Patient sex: F
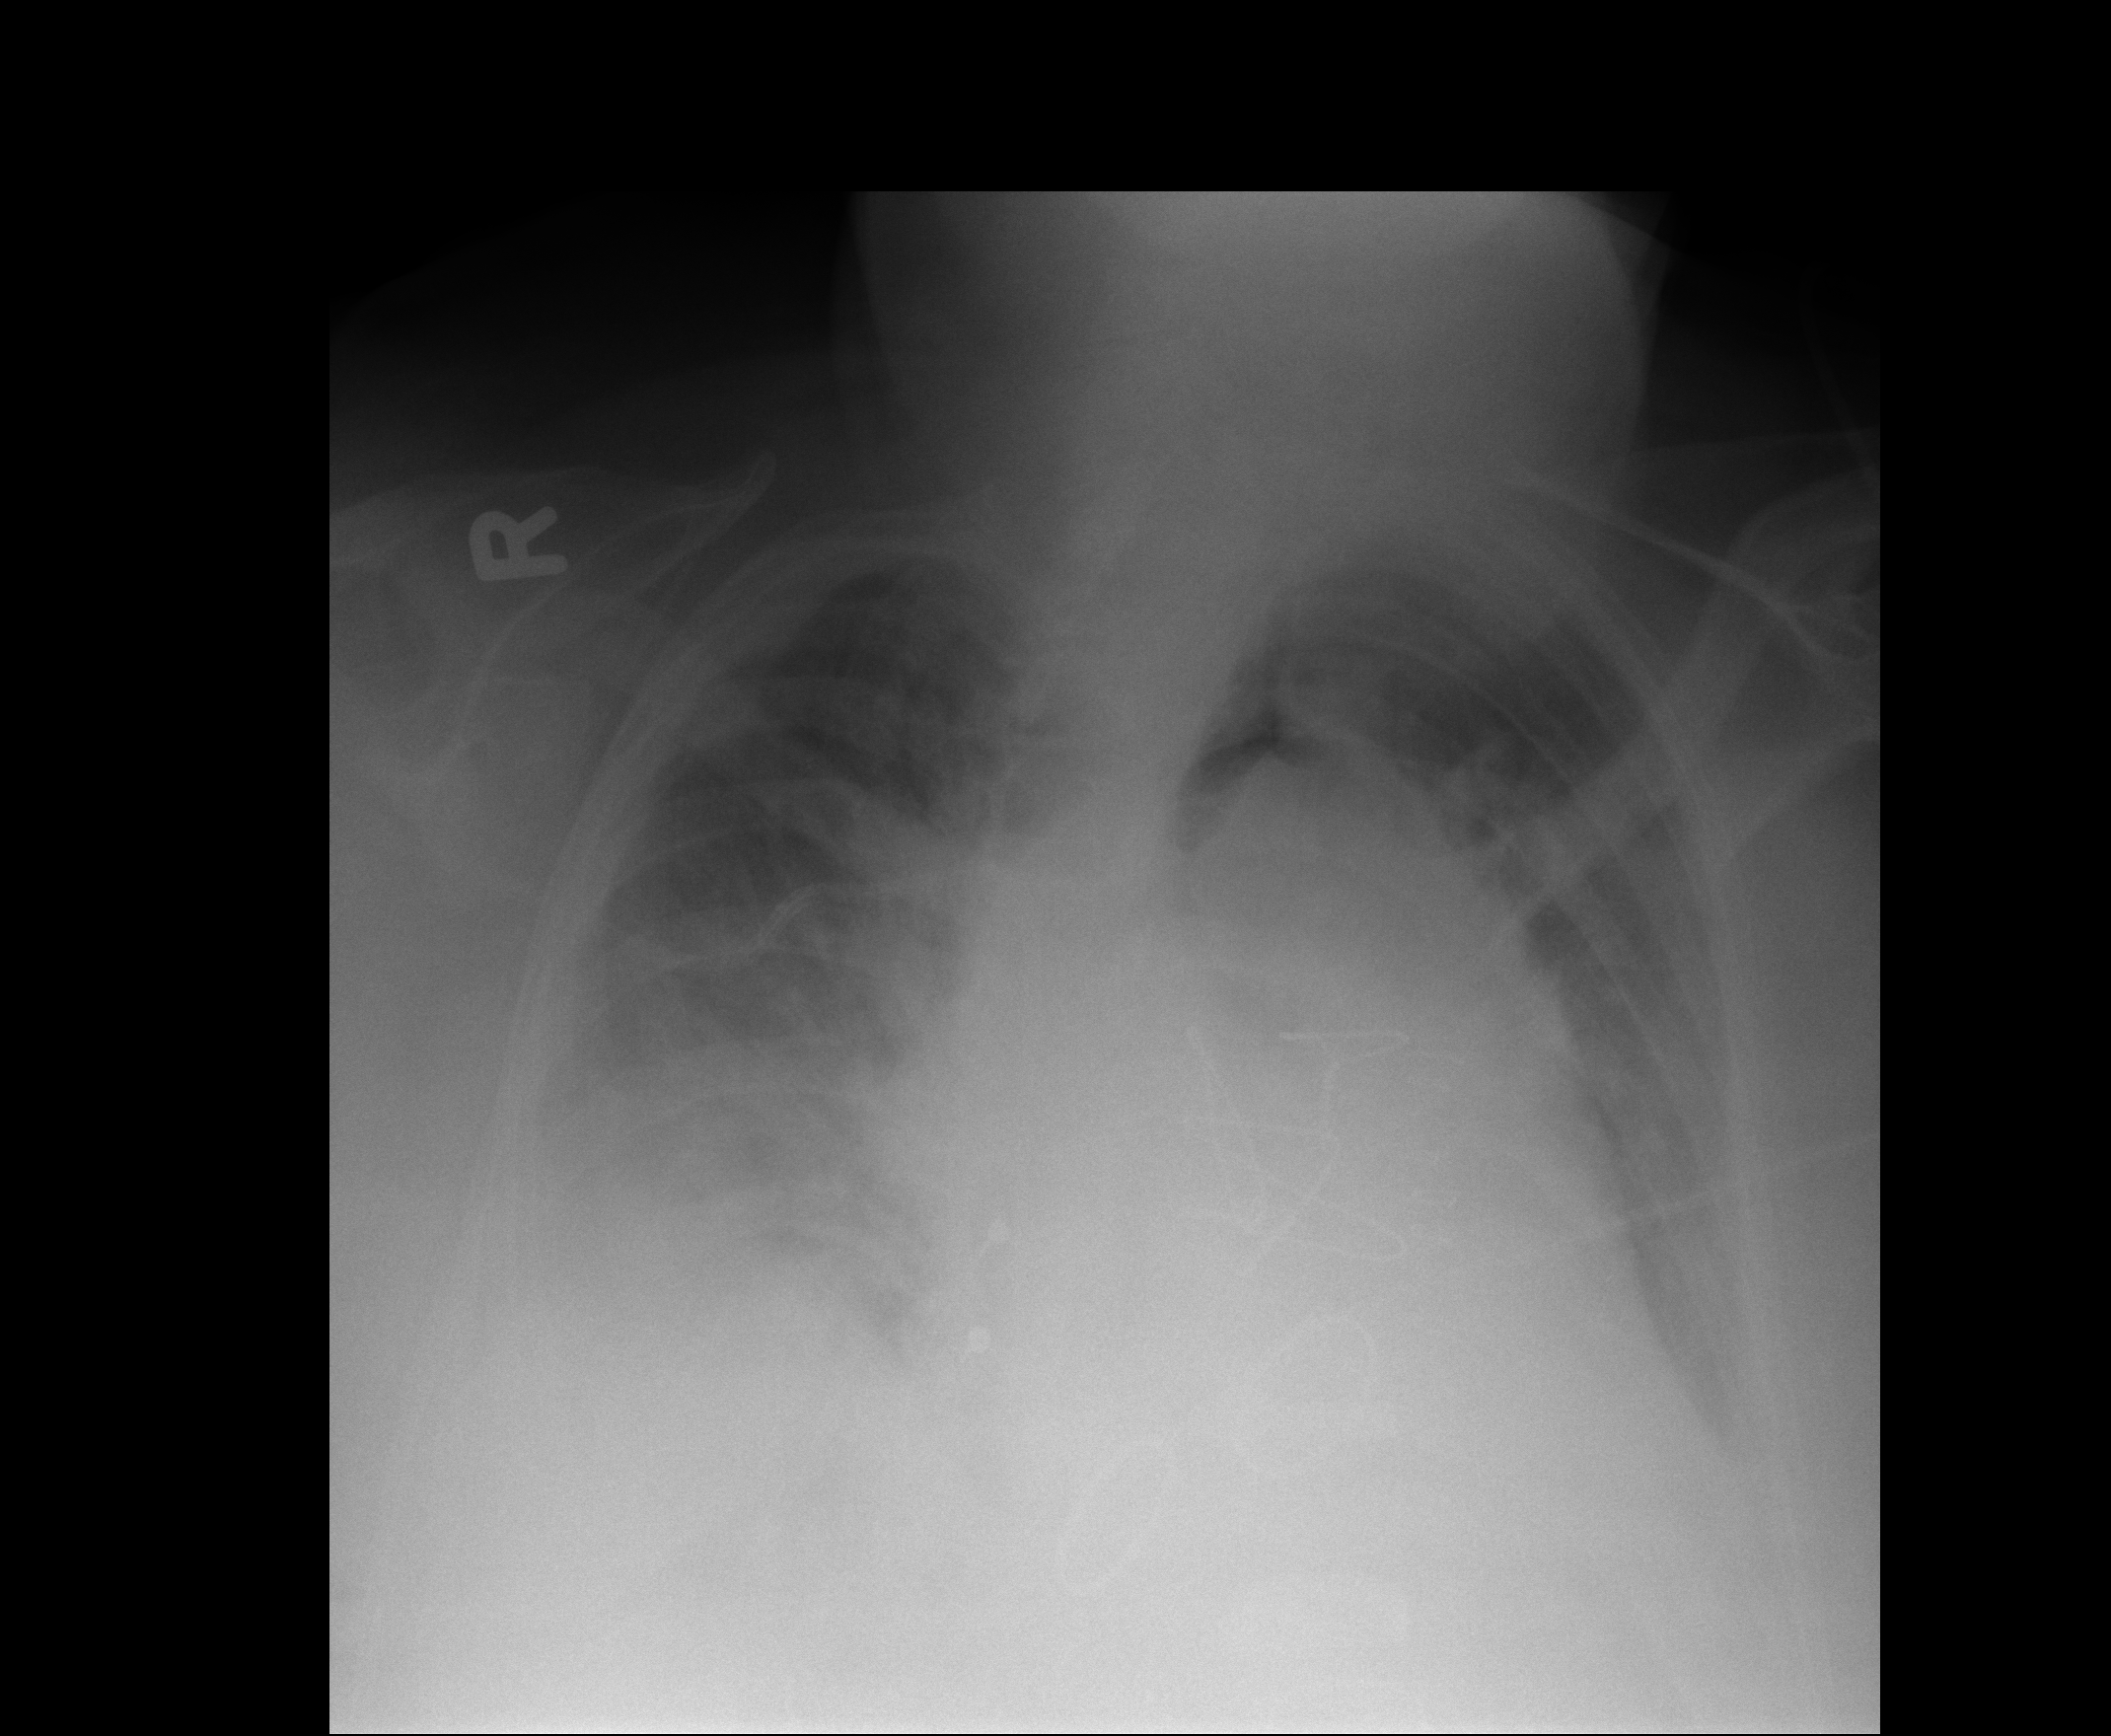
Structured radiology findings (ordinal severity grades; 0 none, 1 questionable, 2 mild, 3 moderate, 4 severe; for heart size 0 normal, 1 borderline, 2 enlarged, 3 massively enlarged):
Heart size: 3
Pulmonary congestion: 3
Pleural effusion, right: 3
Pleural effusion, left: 2
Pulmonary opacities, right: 0
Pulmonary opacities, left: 0
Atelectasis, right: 3
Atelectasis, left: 2